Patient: sex M, age 71
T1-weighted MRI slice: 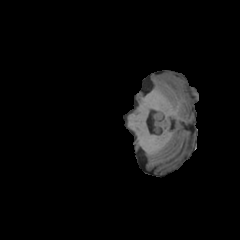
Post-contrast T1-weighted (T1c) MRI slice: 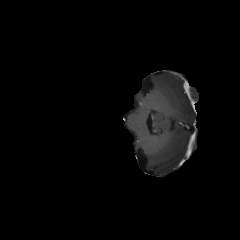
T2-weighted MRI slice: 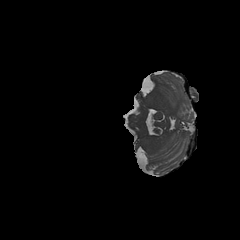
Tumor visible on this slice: no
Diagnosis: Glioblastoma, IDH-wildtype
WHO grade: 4